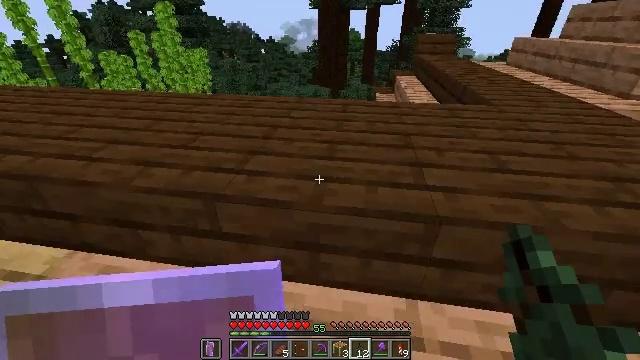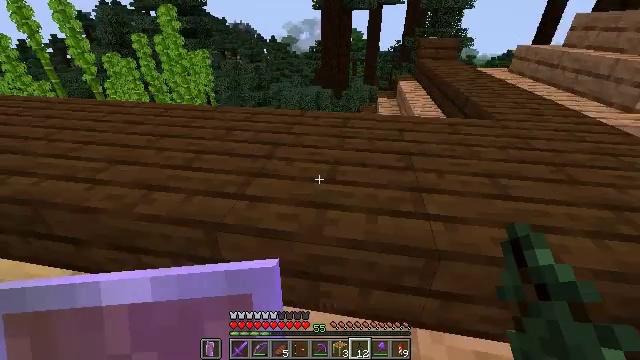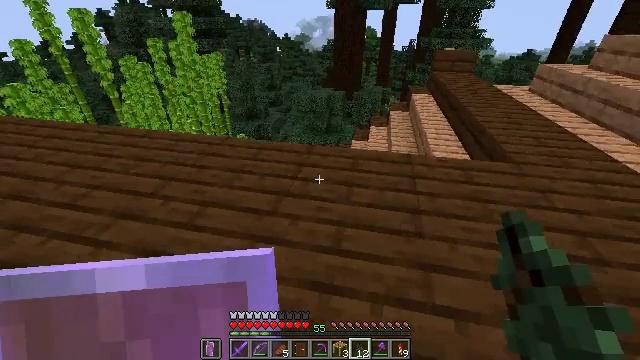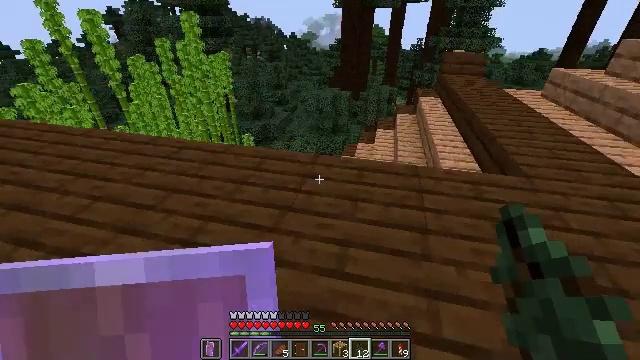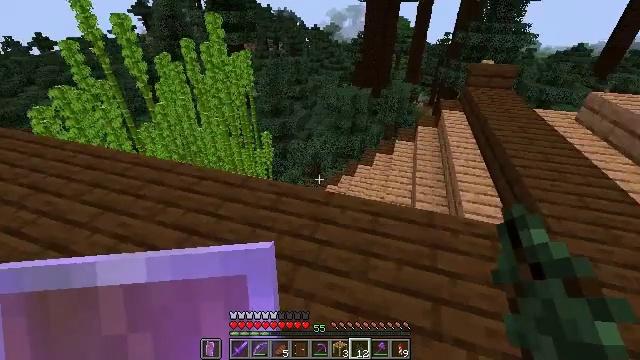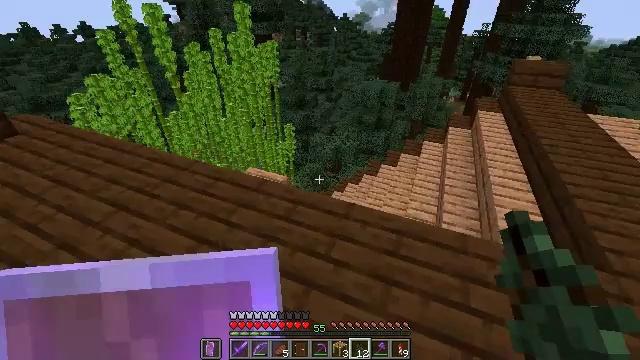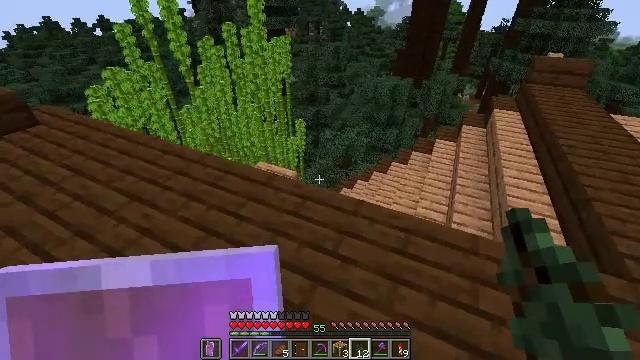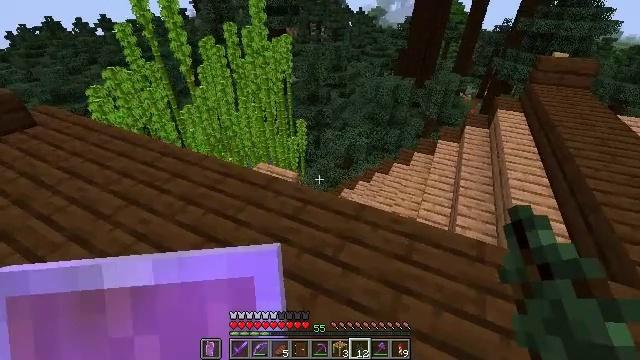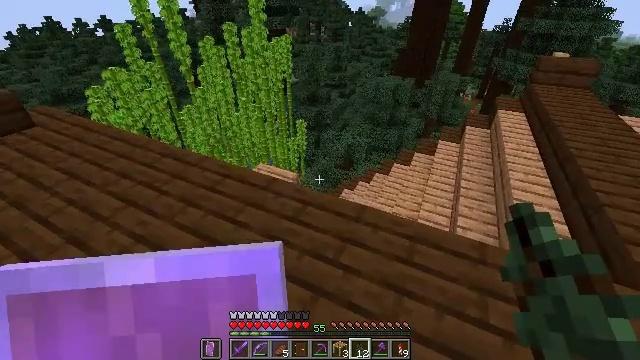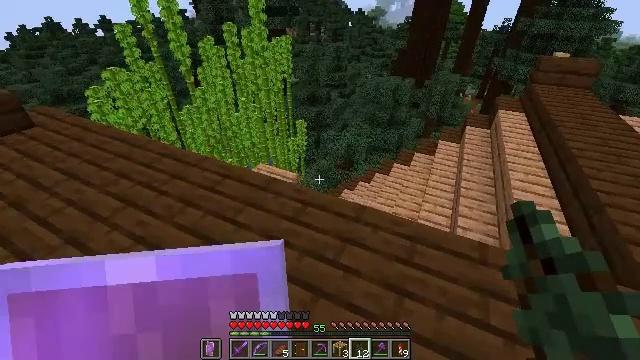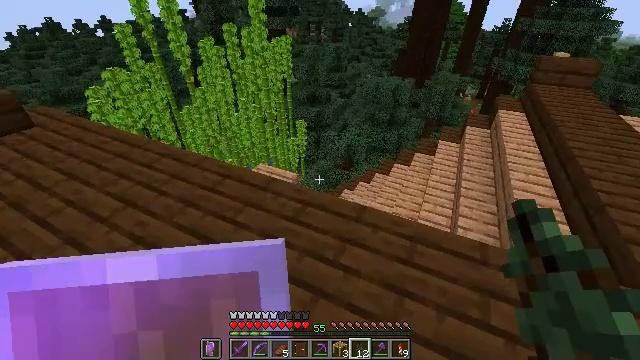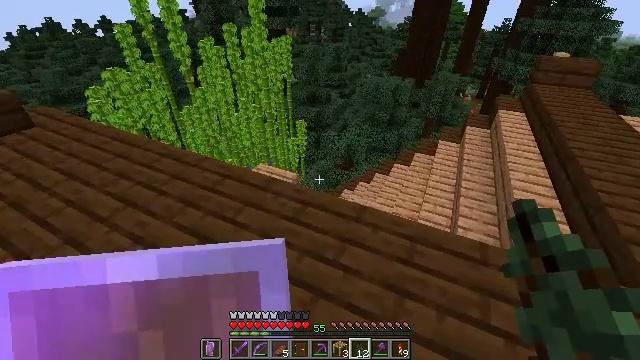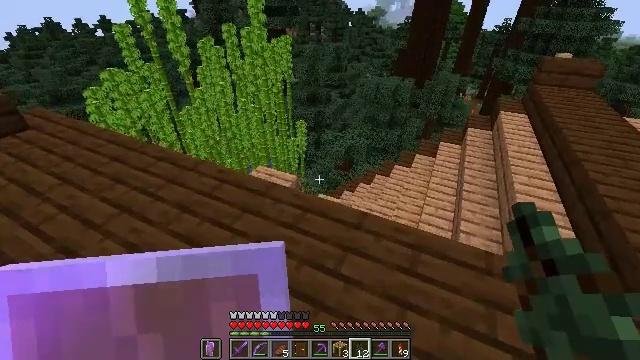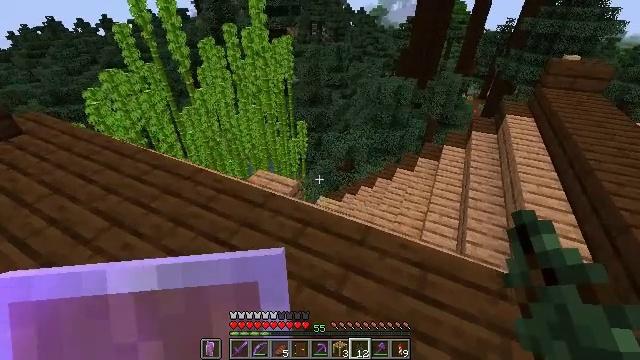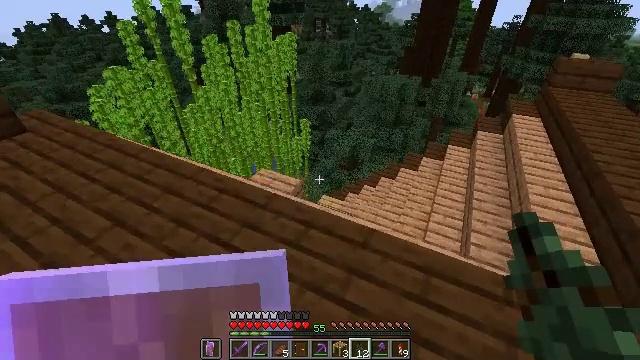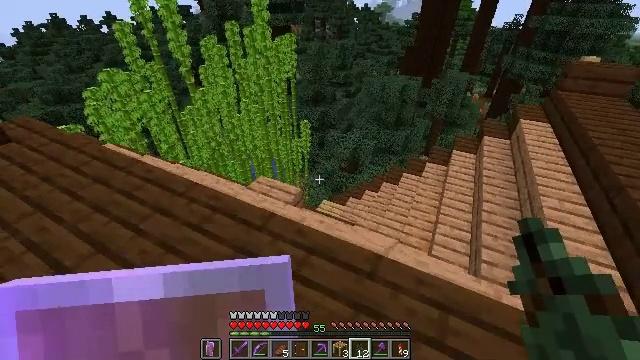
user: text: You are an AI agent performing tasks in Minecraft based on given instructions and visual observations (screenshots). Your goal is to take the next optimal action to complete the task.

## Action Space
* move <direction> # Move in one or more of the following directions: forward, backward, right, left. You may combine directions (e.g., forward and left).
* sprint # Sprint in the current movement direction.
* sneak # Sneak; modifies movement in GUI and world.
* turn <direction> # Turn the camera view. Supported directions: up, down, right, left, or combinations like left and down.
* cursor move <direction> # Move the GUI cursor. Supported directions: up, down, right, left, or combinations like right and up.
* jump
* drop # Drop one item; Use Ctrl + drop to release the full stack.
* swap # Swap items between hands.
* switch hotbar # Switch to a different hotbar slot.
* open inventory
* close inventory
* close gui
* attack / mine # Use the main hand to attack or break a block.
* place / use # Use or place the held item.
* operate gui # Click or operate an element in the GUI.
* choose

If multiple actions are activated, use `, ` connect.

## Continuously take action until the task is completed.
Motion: motion action
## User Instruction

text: Break the brown shulker box to pick it up.
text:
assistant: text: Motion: move forward
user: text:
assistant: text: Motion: move forward, turn left
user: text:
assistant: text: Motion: move forward, turn left
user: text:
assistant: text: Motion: move forward, turn left and down
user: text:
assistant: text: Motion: turn left and down
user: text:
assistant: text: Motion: turn left
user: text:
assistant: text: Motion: no_op
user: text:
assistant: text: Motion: no_op
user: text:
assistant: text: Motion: no_op
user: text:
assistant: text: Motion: no_op
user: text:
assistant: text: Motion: no_op
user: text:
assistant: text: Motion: move forward
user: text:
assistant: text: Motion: move forward
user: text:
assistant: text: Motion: move forward
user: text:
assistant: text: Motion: move forward
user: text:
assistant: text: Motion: move forward
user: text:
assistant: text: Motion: move forward
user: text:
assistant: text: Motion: move forward
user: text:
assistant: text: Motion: move forward
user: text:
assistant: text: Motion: move forward
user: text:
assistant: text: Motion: move forward
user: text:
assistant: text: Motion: no_op
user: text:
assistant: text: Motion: no_op
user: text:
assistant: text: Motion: no_op
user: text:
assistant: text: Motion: no_op
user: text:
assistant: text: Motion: no_op
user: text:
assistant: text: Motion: no_op
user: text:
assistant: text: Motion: turn left
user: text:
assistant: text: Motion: turn left and down
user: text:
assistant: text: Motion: move forward, turn left and down